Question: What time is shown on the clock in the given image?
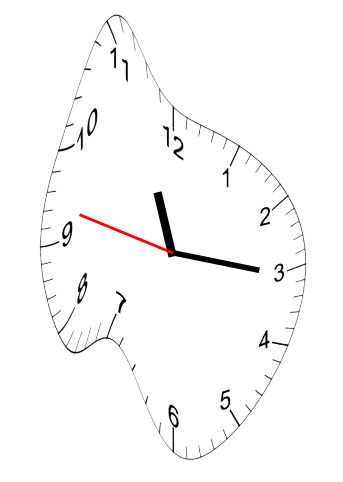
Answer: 11:15:47